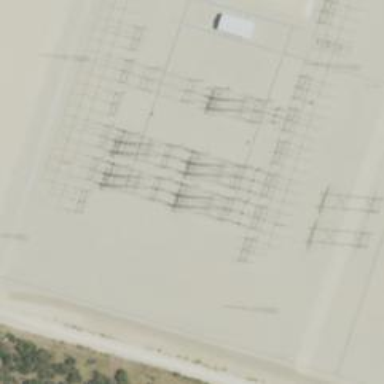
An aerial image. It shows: Switch for power supply.